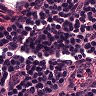
Metastatic tissue present: no